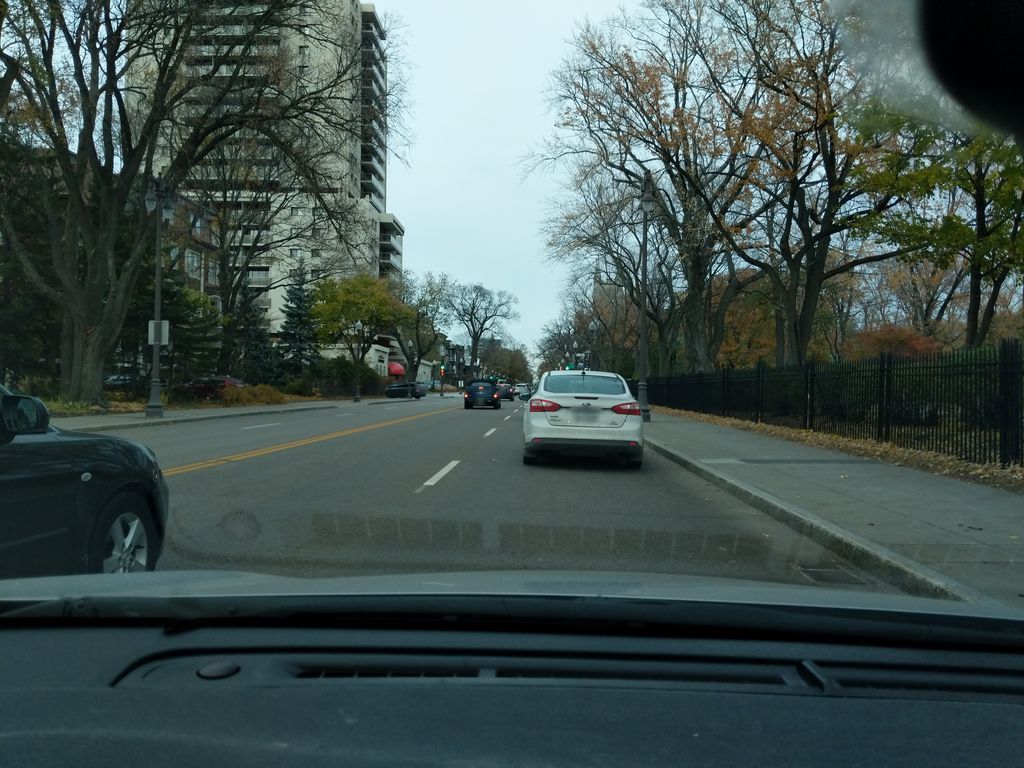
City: quebec_city